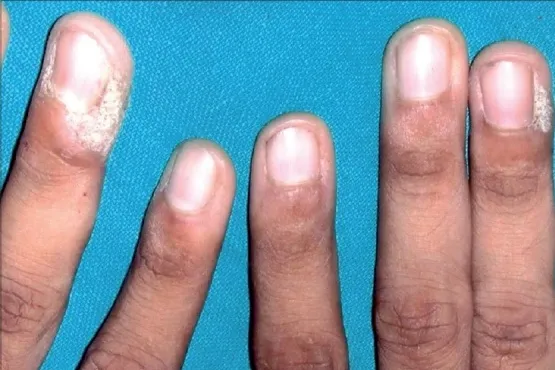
Periungual warts before treatment.
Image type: medical_photograph (other_medical_photograph)